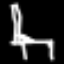
Label: bed